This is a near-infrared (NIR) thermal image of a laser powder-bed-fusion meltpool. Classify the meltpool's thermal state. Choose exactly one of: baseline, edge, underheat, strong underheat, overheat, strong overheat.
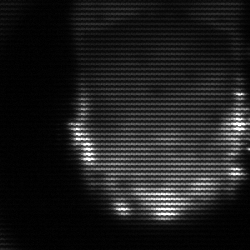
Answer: strong underheat